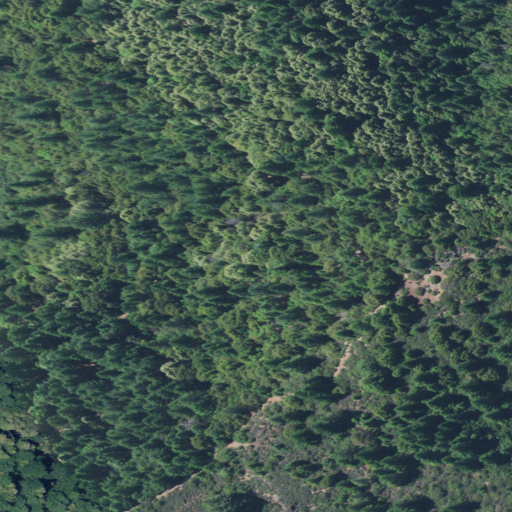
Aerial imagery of mountain in California named Big Darby Peak containing evergreen forest, shrub, and mixed forest